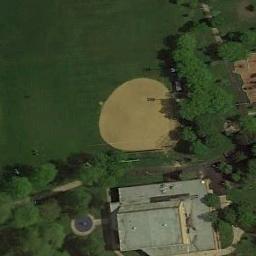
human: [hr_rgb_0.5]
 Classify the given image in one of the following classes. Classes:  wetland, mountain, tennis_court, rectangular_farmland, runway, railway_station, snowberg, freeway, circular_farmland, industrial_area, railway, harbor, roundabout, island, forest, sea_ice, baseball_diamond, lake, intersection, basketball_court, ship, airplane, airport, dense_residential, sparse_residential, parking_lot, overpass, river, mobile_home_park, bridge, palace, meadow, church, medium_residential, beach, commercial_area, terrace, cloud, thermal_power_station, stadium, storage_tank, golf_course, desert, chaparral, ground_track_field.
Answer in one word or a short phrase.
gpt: baseball_diamond